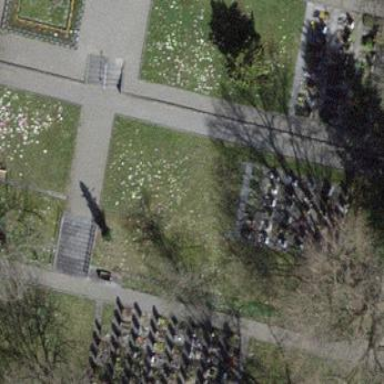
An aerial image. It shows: Cemetery.